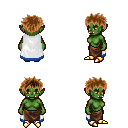
a pixel art fantasy rpg character, female body template, orc, green skin, white trimmed cape, robe skirt, brown bedhead hairstyle, gold boots, four views (front, back, left, right), 2x2 character sprite sheet, small pixel art, hard edges, no anti-aliasing